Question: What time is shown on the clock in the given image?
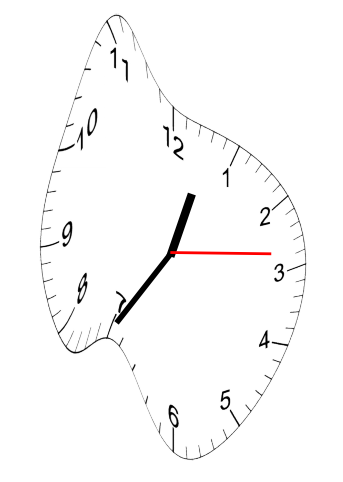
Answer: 12:35:14